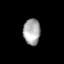
Tissue: lung
Cell type: Epithelial cells
Senescence score: 0.1639
Nuclear area (px): 433
Mean DAPI intensity: 168.926